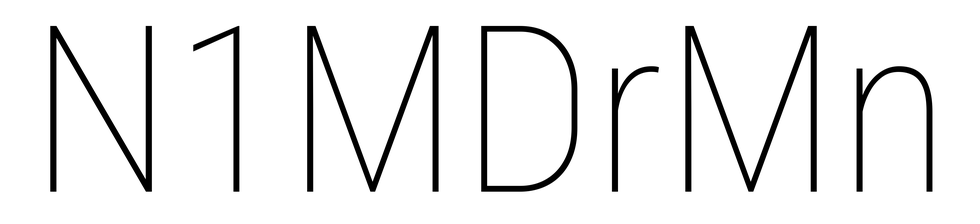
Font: Roboto_Condensed_Thin